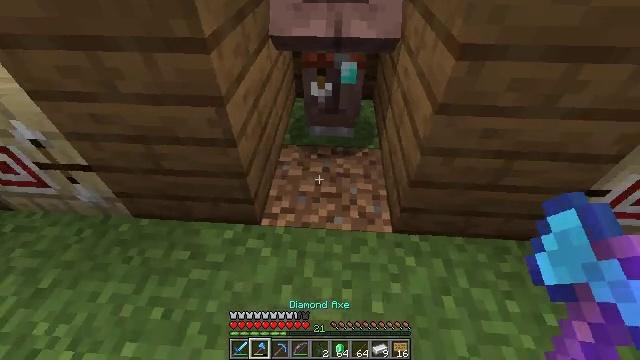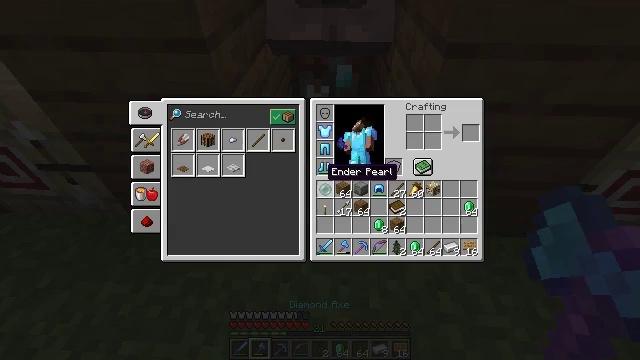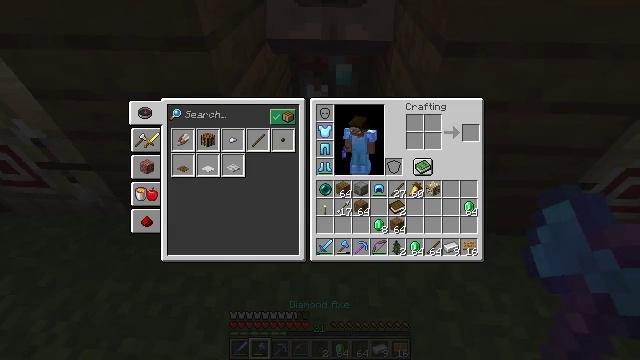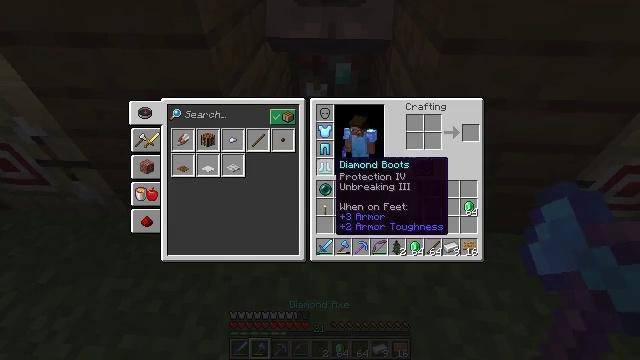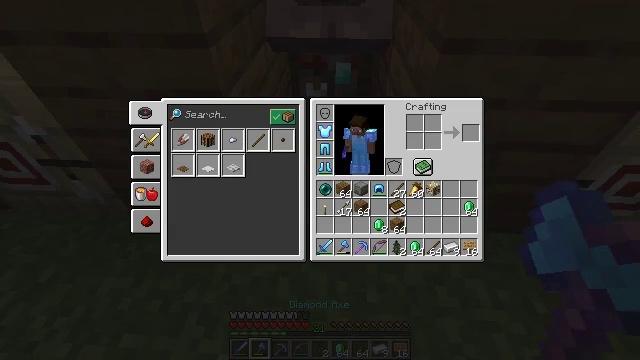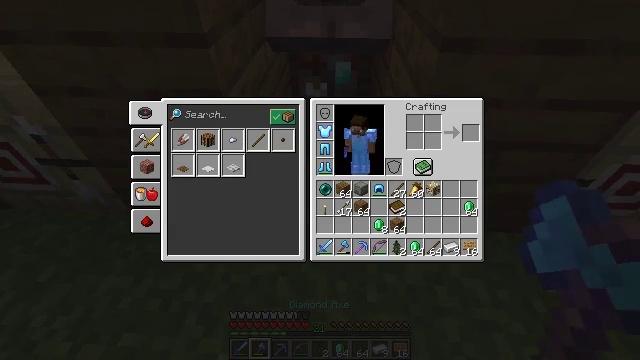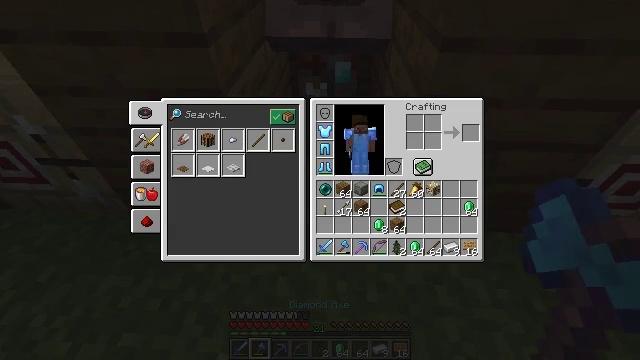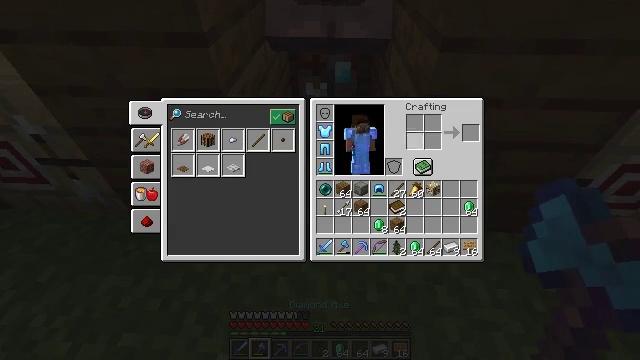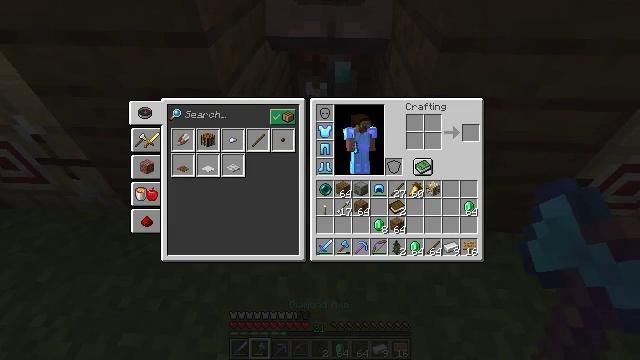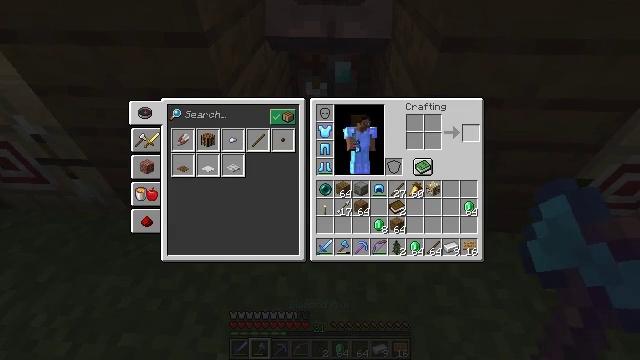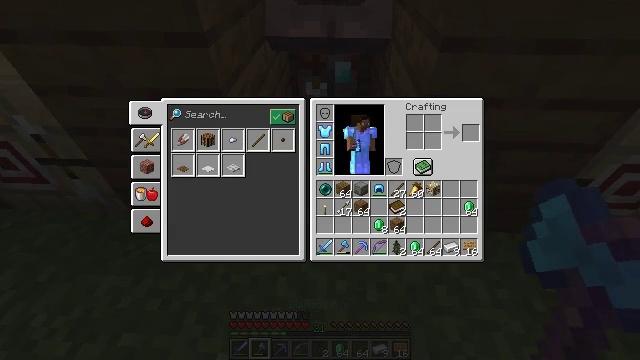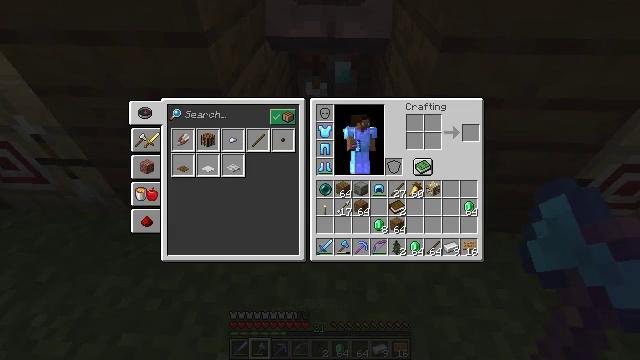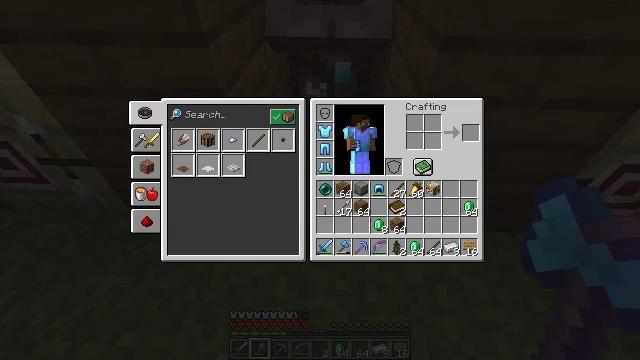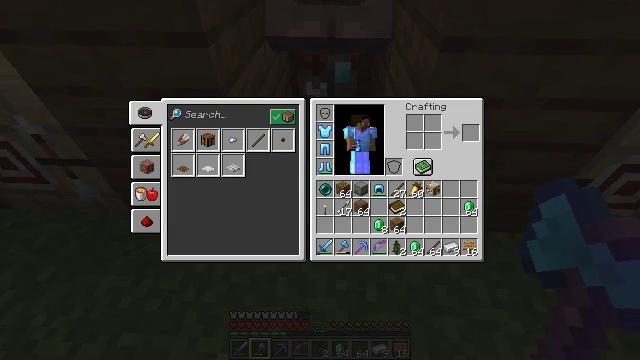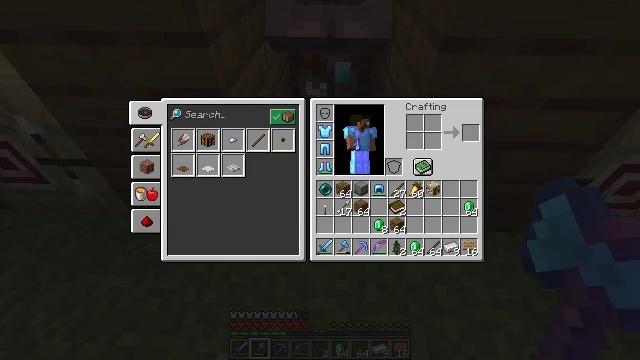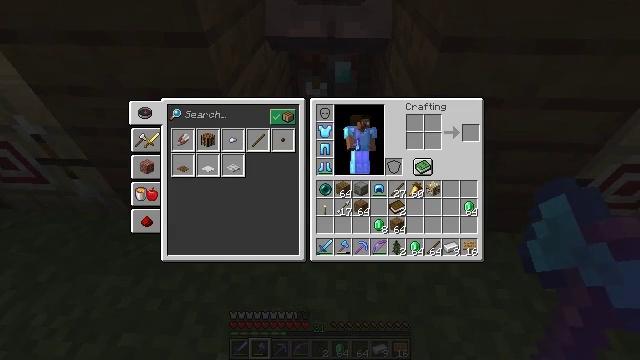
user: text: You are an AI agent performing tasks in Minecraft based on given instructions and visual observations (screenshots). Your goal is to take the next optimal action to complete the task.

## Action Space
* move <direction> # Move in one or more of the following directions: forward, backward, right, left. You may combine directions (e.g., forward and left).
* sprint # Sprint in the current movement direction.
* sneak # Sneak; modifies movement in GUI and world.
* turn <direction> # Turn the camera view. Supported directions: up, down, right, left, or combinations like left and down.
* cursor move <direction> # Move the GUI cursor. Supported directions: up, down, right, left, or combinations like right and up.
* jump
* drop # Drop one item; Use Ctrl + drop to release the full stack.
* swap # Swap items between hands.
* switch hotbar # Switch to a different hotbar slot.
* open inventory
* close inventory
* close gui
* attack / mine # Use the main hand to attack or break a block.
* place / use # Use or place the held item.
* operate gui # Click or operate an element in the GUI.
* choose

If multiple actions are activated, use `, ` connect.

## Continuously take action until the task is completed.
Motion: motion action
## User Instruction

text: Attack the fletching table to break it.
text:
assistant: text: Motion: turn up, open inventory
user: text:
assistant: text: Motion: open inventory
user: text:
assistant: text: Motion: no_op
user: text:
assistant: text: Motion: cursor move right
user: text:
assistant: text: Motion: cursor move right and up
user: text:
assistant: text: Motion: cursor move right and up
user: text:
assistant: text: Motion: cursor move right and up
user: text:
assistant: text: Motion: cursor move right and up
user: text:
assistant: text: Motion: cursor move right
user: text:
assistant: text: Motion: cursor move right
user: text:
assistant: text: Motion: no_op
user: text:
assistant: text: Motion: no_op
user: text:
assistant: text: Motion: cursor move left and up
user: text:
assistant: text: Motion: no_op
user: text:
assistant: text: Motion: no_op
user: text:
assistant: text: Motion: no_op
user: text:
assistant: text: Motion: no_op
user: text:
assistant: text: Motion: no_op
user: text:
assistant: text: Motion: no_op
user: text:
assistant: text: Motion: no_op
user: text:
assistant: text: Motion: no_op
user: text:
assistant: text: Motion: no_op
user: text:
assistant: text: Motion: no_op
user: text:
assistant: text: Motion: close inventory
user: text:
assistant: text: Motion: close inventory
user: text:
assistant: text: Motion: close inventory
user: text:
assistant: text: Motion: turn right and up
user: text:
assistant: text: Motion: move right, turn right
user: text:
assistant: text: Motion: move right
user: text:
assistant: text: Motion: move right, turn left